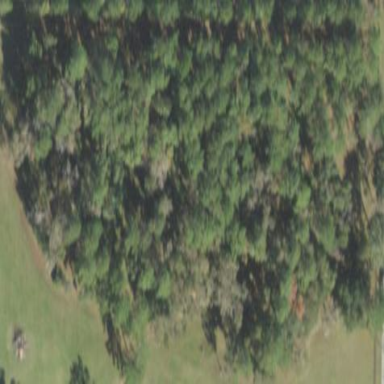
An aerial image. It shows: Mixed woodland with various types of leaves.